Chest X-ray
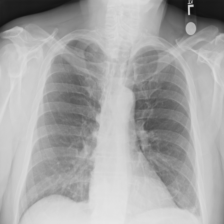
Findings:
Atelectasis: negative
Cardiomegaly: negative
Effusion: negative
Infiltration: negative
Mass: negative
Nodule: negative
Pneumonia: negative
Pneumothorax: negative
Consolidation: negative
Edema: negative
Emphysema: negative
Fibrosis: negative
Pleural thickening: positive
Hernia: negative